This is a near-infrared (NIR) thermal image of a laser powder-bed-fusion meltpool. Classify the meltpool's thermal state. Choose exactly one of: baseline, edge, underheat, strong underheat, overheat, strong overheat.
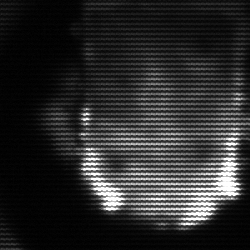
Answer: baseline